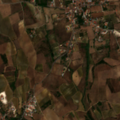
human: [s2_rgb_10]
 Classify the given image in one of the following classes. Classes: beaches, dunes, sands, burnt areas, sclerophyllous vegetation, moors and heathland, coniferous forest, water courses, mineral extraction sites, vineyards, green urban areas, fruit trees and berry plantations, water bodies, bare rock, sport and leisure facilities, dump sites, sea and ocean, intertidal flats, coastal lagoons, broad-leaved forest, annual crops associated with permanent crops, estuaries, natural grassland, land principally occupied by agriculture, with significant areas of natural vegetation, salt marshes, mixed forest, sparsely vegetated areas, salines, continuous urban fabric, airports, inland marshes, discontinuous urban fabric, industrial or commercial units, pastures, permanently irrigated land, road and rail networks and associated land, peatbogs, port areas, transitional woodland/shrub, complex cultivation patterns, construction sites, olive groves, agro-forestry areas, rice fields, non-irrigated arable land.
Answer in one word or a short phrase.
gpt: discontinuous urban fabric, vineyards, complex cultivation patterns